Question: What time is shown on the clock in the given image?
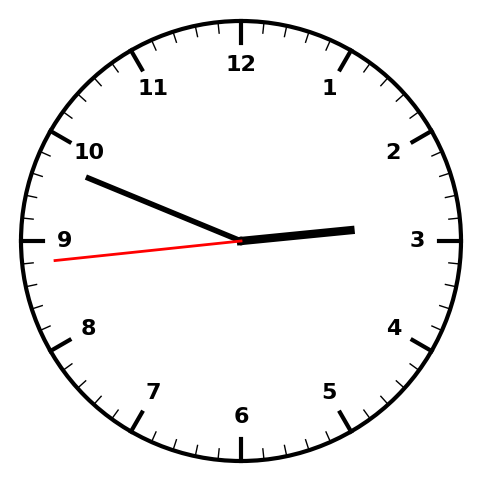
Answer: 02:48:44